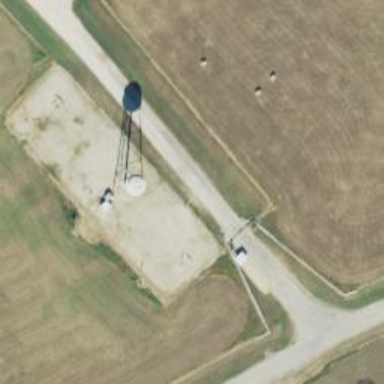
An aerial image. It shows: Water tower that is man-made.